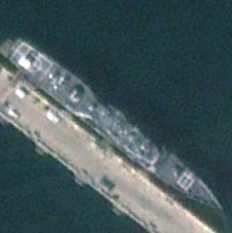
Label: cruiser